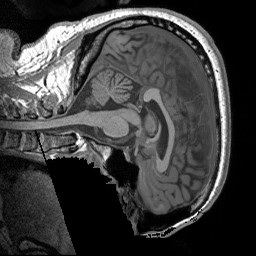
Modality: T1w
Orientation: sagittal
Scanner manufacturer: siemens
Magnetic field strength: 3 T
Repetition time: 1.9 s
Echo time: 0.00267 s